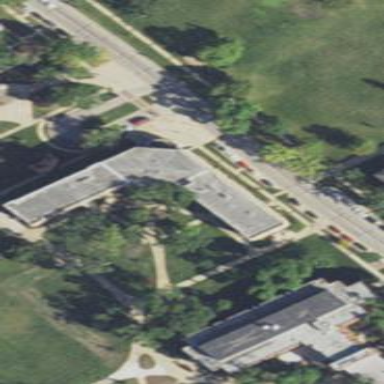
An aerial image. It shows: View of university building.